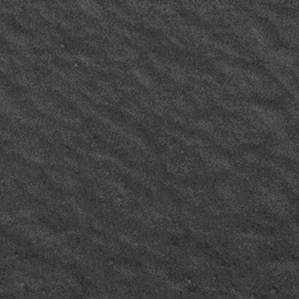
Label: frost